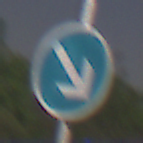
Verkehrszeichen: VorgeschriebeneVorbeifahrtRechts
Umgebung: Outdoor, Nature
Tageszeit: Night
Wetter: Clear
Licht: Natural
Jahreszeit: NotSpecified
Kontrast: HighContrast